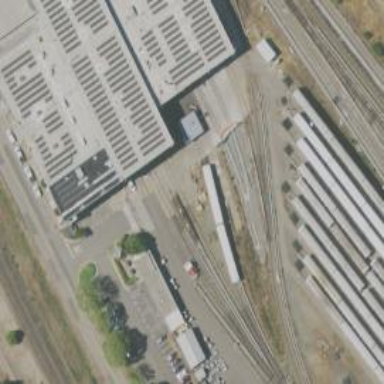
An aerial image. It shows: Electrified rail service yard.